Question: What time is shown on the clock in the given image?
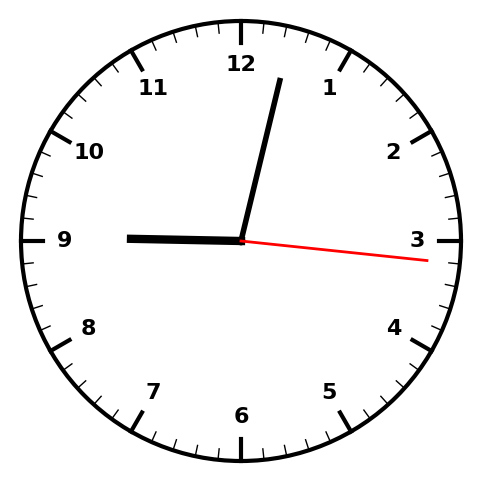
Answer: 09:02:16